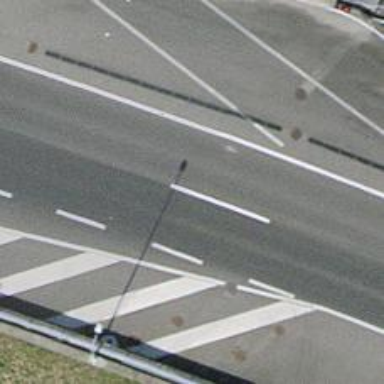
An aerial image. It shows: Asphalt motorway.